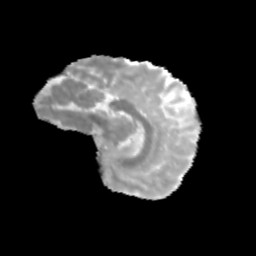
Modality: MD
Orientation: sagittal
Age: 11
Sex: male
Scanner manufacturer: siemens
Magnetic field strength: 3 T
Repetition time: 3.8 s
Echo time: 0.07 s